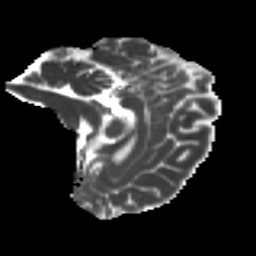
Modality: MD
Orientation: sagittal
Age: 41
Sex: female
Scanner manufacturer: ge
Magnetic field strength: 3 T
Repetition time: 7.8 s
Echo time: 0.0606 s